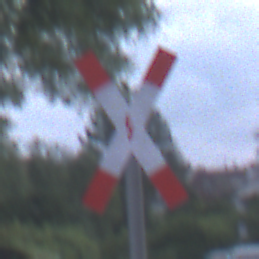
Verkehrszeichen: Andreaskreuz
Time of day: SunriseSunset
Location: Outdoor (Urban)
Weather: PartlyCloudy
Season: NotSpecified
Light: Natural